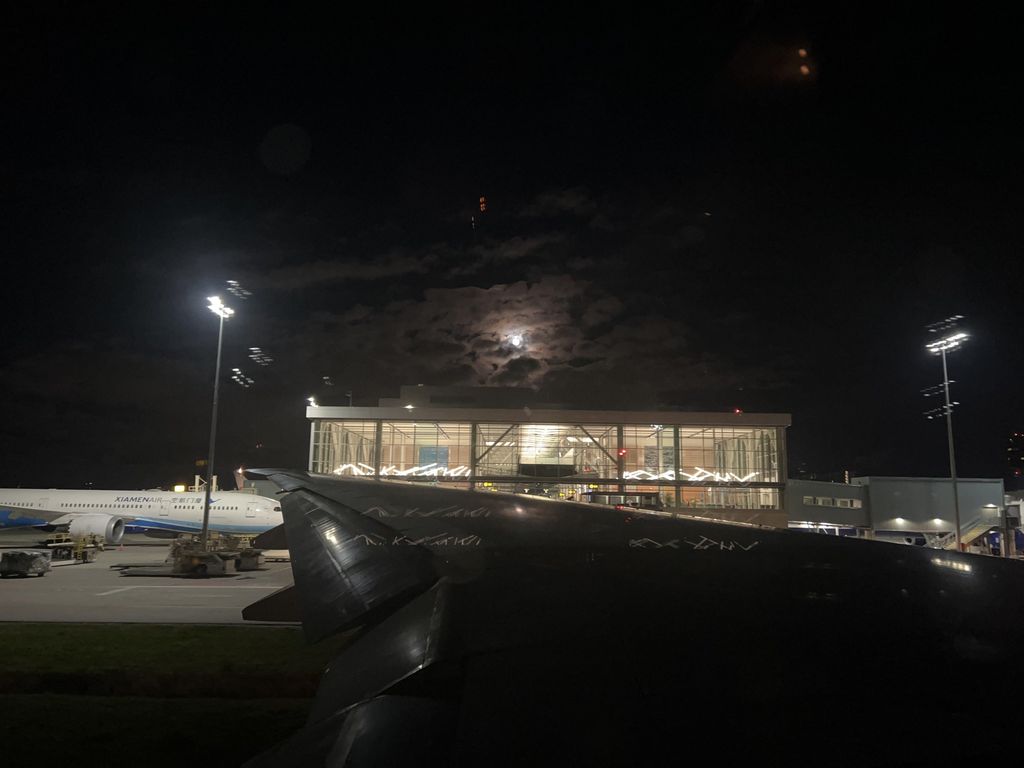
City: vancouver